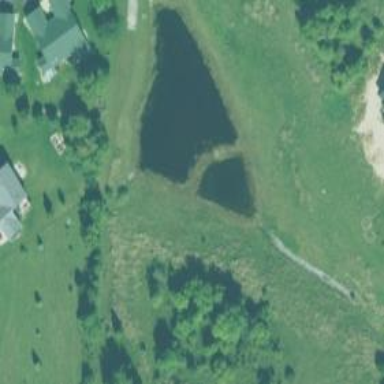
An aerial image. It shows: Peaceful pond surrounded by nature.